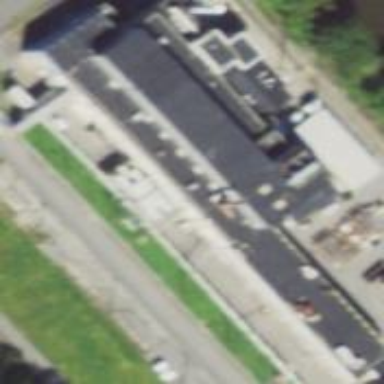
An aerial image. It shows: Industrial building.